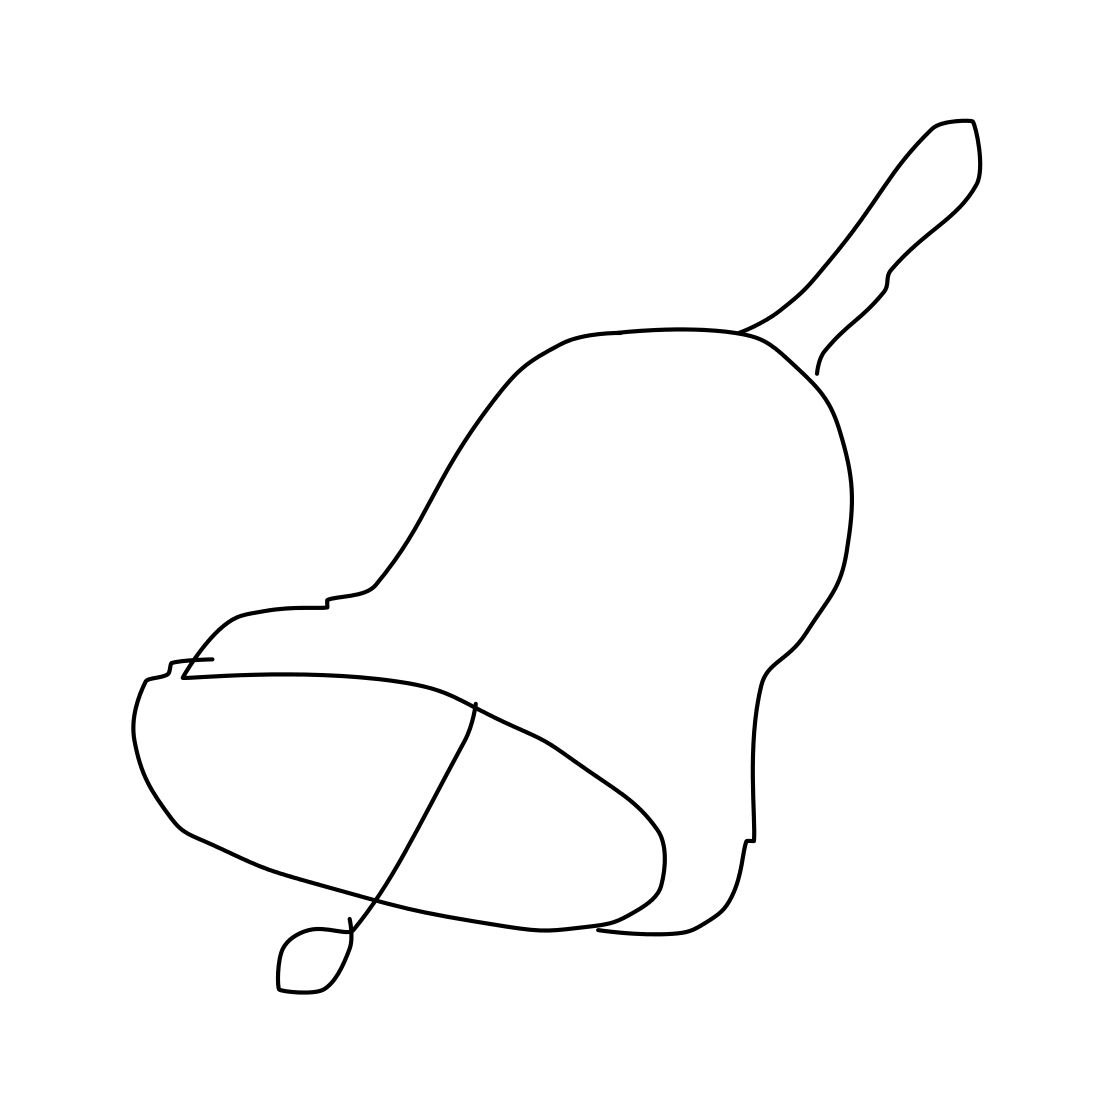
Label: bell